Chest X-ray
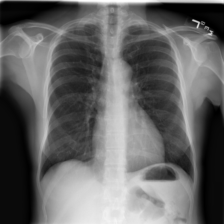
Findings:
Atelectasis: negative
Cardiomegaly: negative
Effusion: negative
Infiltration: negative
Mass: negative
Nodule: negative
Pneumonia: negative
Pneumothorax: negative
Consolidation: negative
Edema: negative
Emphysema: negative
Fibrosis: negative
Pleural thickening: negative
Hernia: negative